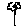
Label: flower